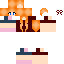
A female human skin with pale skin, wearing blonde bald dressed in a red tshirt and red pants, featuring a closed mouth.